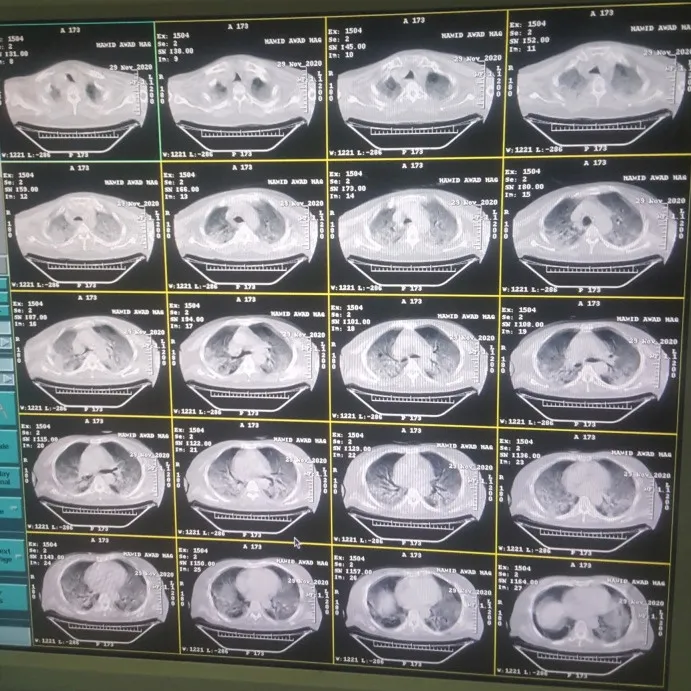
Chest computed tomography of case 1 on hospital arrival.
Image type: radiology (ct)